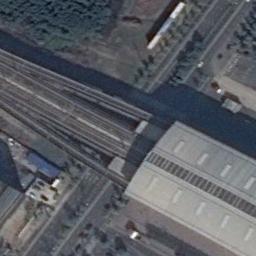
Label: railway_station